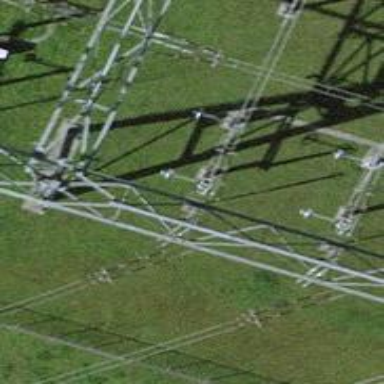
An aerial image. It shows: Power line is depicted.